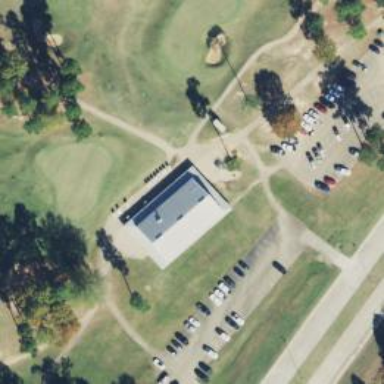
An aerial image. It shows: Clubhouse for golf.